Interaction volume radius: 5 \u00c5
Interaction volume height: 25 \u00c5
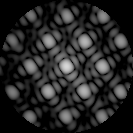
Disorder parameter: 0.09186